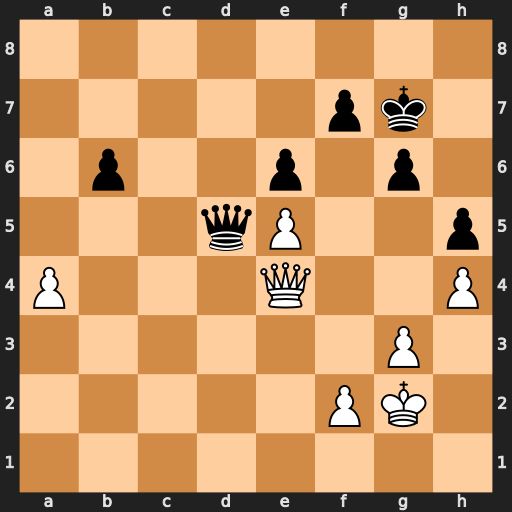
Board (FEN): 8/5pk1/1p2p1p1/3qP2p/P3Q2P/6P1/5PK1/8
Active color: w
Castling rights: -
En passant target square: -
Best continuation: Qxd5 exd5 Kf3 f6 Kf4